Question: <URL>
I would like to know how I can get the value of the post which is from the realtime database in flutter. I tried this and it is not working.
'''
Future<Query> querystats() async {
var user = await firebaseauth.currentUser();
_userid = user.uid;
return FirebaseDatabase.instance.reference().child("stats").child("another");
}
querystats().then((query) {
query.once().then((snapshot) async {
var snapshot = await query.once();
var result = snapshot.value.values as Iterable;
for (var item in result) {
print(item['posts']);
}
'''
][2]][2]
[
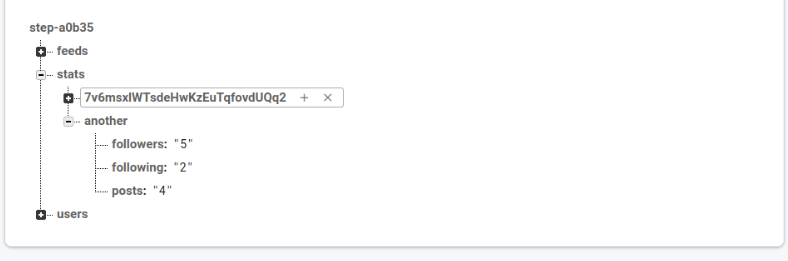
Answer: If you just want to read the value of a single property, you don't need the loop and 'Iterable'.
It can be something like:
'''
var user = await firebaseauth.currentUser();
_userid = user.uid;
var query = FirebaseDatabase.instance.reference().child("stats/another/posts");
var snapshot = await query.once()
var result = snapshot.value;
print(result);
'''
The changes I made:
- 'child'- 'await''once()''then'-
I didn't run the code, but this should be pretty close.